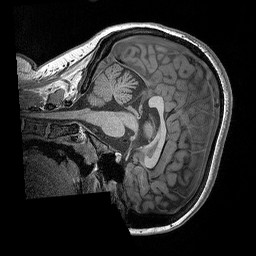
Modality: T1w
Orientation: sagittal
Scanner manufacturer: siemens
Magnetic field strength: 3 T
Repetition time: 2.3 s
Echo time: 0.00298 s